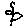
Label: flower